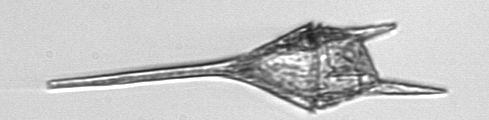
Label: Tripos_lineatus